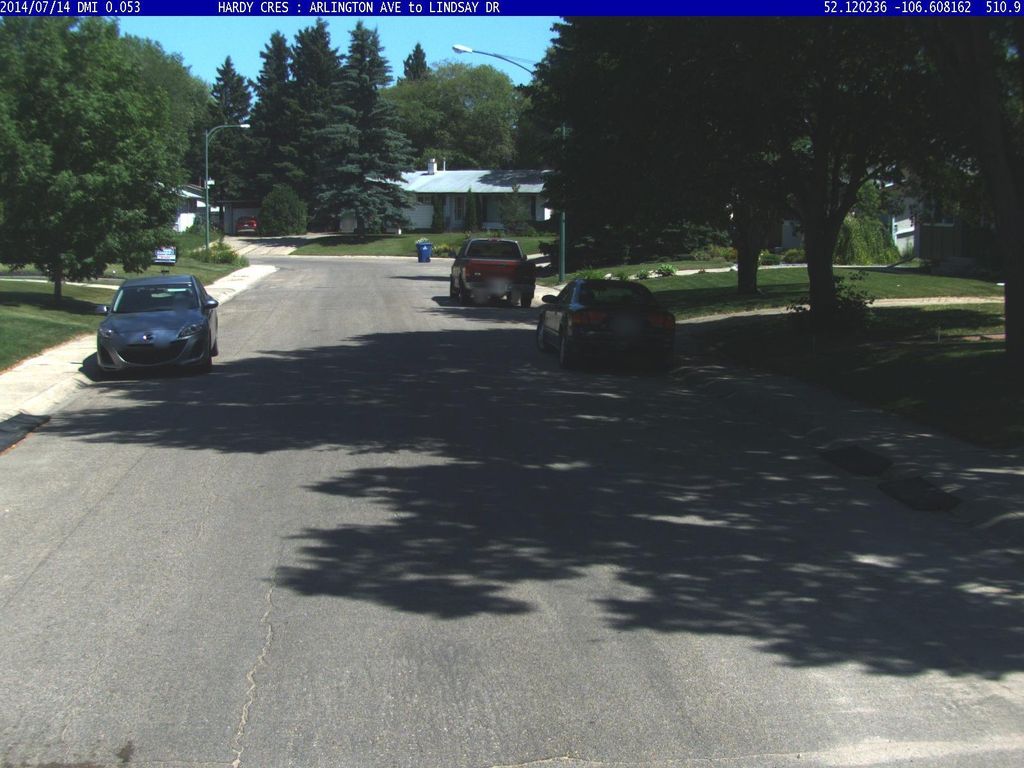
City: saskatoon